Question: I have almost 3.000 CSV files (containing tweets) with the same format, I want to merge these files into one new file and remove the duplicate tweets. I have come across various topics discussing similar questions however the number of files is usually quit small. I hope you can help me write a code within R that does this job both efficiently and effectively.
The CSV files have the following format:
Image of CSV format:

I changed (in column 2 and 3) the usernames (on Twitter) to A-E and the 'actual names' to A1-E1.
Raw text file:
'''
"tweet";"author";"local.time"
"1";"2012-06-05 00:01:45 @A (A1): Cruijff z'n met-zwart-shirt-zijn-ze-onzichtbaar logica is even mooi ontkracht in #bureausport.";"A (A1)";"2012-06-05 00:01:45"
"2";"2012-06-05 00:01:41 @B (B1): Welterusten #BureauSport";"B (B1)";"2012-06-05 00:01:41"
"3";"2012-06-05 00:01:38 @C (C1): Echt ..... eindelijk een origineel sportprogramma #bureausport";"C (C1)";"2012-06-05 00:01:38"
"4";"2012-06-05 00:01:38 @D (D1): LOL. "Na onderzoek op de Fontys Hogeschool durven wij te stellen dat.." Want Fontys staat zo hoog aangeschreven? #bureausport";"D (D1)";"2012-06-05 00:01:38"
"5";"2012-06-05 00:00:27 @E (E1): Ik kijk Bureau sport op Nederland 3. #bureausport #kijkes";"E (E1)";"2012-06-05 00:00:27"
'''
Somehow my headers are messed up, they obviously should move one column to the right. Each CSV file contains up to 1500 tweets. I would like to remove the duplicates by checking the 2nd column (containing the tweets) simply because these should be unique and the author columns can be similar (e.g. one author posting multiple tweets).
Is it possible to combine merging the files and removing the duplicates or is this asking for trouble and should the processes be separated? As a starting point I included two links two blogs from Hayward Godwin that discuss three approaches for merging CSV files.
<URL>
<URL>
Obviously there are some topics related to my question on this site as well (e.g. <URL> but I haven't found anything that discusses both merging and removing the duplicates. I really hope you can help me and my limited R knowledge deal with this challenge!
Although I have tried some codes I found on the web, this didn't actually result in an output file. The approximately 3.000 CSV files have the format discussed above. I meanly tried the following code (for the merge part):
'''
filenames <- list.files(path = "~/")
do.call("rbind", lapply(filenames, read.csv, header = TRUE))
'''
This results in the following error:
'''
Error in file(file, "rt") : cannot open the connection
In addition: Warning message:
In file(file, "rt") :
cannot open file '..': No such file or directory
'''
I have tried the following code:
'''
# grab our list of filenames
filenames <- list.files(path = ".", pattern='^.*\.csv$')
# write a special little read.csv function to do exactly what we want
my.read.csv <- function(fnam) { read.csv(fnam, header=FALSE, skip=1, sep=';', col.names=c('ID','tweet','author','local.time'), colClasses=rep('character', 4)) }
# read in all those files into one giant data.frame
my.df <- do.call("rbind", lapply(filenames, my.read.csv))
# remove the duplicate tweets
my.new.df <- my.df[!duplicated(my.df$tweet),]
'''
But I run into the following errors:
After the 3rd line I get:
'''
Error in read.table(file = file, header = header, sep = sep, quote = quote, : more columns than column names
'''
After the 4th line I get:
'''
Error: object 'my.df' not found
'''
I suspect that these errors are caused by some failures made in the writing process of the csv files, since there are some cases of the author/local.time being in the wrong column. Either to the left or the right of where they supposed to be which results in an extra column. I manually adapted 5 files, and tested the code on these files, I didn't get any errors. However its seemed like nothing happened at all. I didn't get any output from R?
To solve the extra column problem I adjusted the code slightly:
'''
#grab our list of filenames
filenames <- list.files(path = ".", pattern='^.*\.csv$')
# write a special little read.csv function to do exactly what we want
my.read.csv <- function(fnam) { read.csv(fnam, header=FALSE, skip=1, sep=';', col.names=c('ID','tweet','author','local.time','extra'), colClasses=rep('character', 5)) }
# read in all those files into one giant data.frame
my.df <- do.call("rbind", lapply(filenames, my.read.csv))
# remove the duplicate tweets
my.new.df <- my.df[!duplicated(my.df$tweet),]
'''
I tried this code on all the files, although R clearly started processing, I eventually got the following errors:
'''
Error in read.table(file = file, header = header, sep = sep, quote = quote, : more columns than column names
In addition: Warning messages:
1: In read.table(file = file, header = header, sep = sep, quote = quote, : incomplete final line found by readTableHeader on 'Twitts - di mei 29 19_22_30 2012 .csv'
2: In read.table(file = file, header = header, sep = sep, quote = quote, : incomplete final line found by readTableHeader on 'Twitts - di mei 29 19_24_31 2012 .csv'
Error: object 'my.df' not found
'''
What did I do wrong?
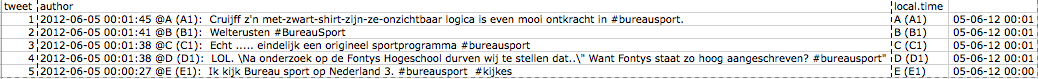
Answer: First, simplify matters by being in the folder where the files are and try setting the pattern to read only files with the file ending '.csv', so something like
'''
filenames <- list.files(path = ".", pattern='^.*\.csv$')
my.df <- do.call("rbind", lapply(filenames, read.csv, header = TRUE))
'''
This should get you a data.frame with the contents of all the tweets
A separate issue is the headers in the csv files. Thankfully you know that all files are identical, so I'd handle those something like this:
'''
read.csv('fred.csv', header=FALSE, skip=1, sep=';',
col.names=c('ID','tweet','author','local.time'),
colClasses=rep('character', 4))
'''
Nb. changed so all columns are character, and ';' separated
I'd parse out the time later if it was needed...
A further separate issue is the uniqueness of the tweets within the data.frame - but I'm not clear if you want them to be unique to a user or globally unique. For globally unique tweets, something like
'''
my.new.df <- my.df[!duplicated(my.df$tweet),]
'''
For unique by author, I'd append the two fields - hard to know what works without the real data though!
'''
my.new.df <- my.df[!duplicated(paste(my.df$tweet, my.df$author)),]
'''
So bringing it all together and assuming a few things along the way...
'''
# grab our list of filenames
filenames <- list.files(path = ".", pattern='^.*\.csv$')
# write a special little read.csv function to do exactly what we want
my.read.csv <- function(fnam) { read.csv(fnam, header=FALSE, skip=1, sep=';',
col.names=c('ID','tweet','author','local.time'),
colClasses=rep('character', 4)) }
# read in all those files into one giant data.frame
my.df <- do.call("rbind", lapply(filenames, my.read.csv))
# remove the duplicate tweets
my.new.df <- my.df[!duplicated(my.df$tweet),]
'''
Based on the revised warnings after line 3, it's a problem with files with different numbers of columns. This is not easy to fix in general except as you have suggested by having too many columns in the specification. If you remove the specification then you will run into problems when you try to rbind() the data.frames together...
Here is some code using a for() loop and some debugging cat() statements to make more explicit which files are broken so that you can fix things:
'''
filenames <- list.files(path = ".", pattern='^.*\.csv$')
n.files.processed <- 0 # how many files did we process?
for (fnam in filenames) {
cat('about to read from file:', fnam, '
')
if (exists('tmp.df')) rm(tmp.df)
tmp.df <- read.csv(fnam, header=FALSE, skip=1, sep=';',
col.names=c('ID','tweet','author','local.time','extra'),
colClasses=rep('character', 5))
if (exists('tmp.df') & (nrow(tmp.df) > 0)) {
cat(' successfully read:', nrow(tmp.df), ' rows from ', fnam, '
')
# now lets append a column containing the originating file name
# so that debugging the file contents is easier
tmp.df$fnam <- fnam
# now lets rbind everything together
if (exists('my.df')) {
my.df <- rbind(my.df, tmp.df)
} else {
my.df <- tmp.df
}
} else {
cat(' read NO rows from ', fnam, '
')
}
}
cat('processed ', n.files.processed, ' files
')
my.new.df <- my.df[!duplicated(my.df$tweet),]
'''